Aerial crown-view tile of a tropical tree (Barro Colorado Island, Panama), acquired 20250414:
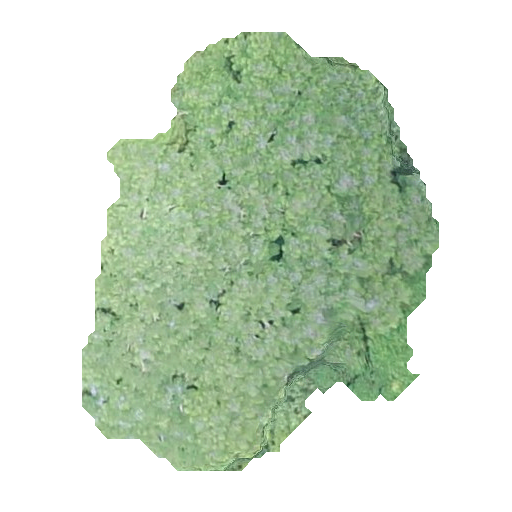
Species: Jacaranda copaia
GBIF accepted scientific name: Jacaranda copaia
Crown area: 165.681 m²